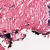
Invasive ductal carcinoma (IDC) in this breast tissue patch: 0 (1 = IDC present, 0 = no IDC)